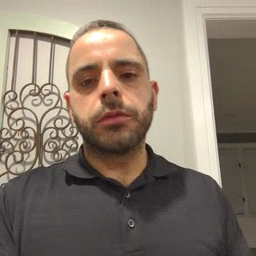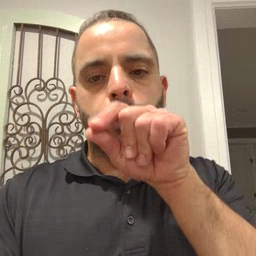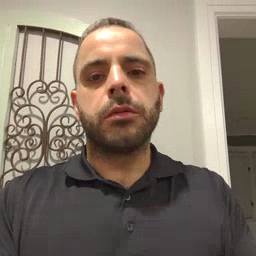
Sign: goose